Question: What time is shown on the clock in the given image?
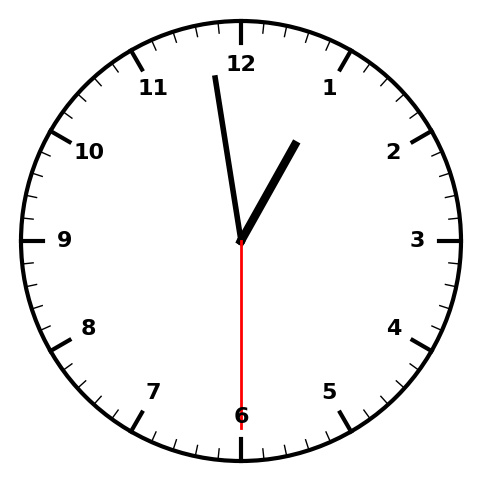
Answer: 12:58:30